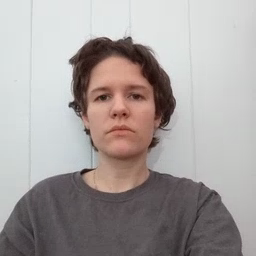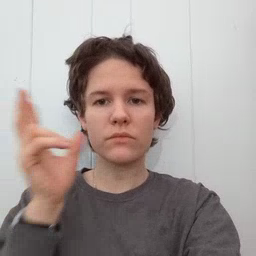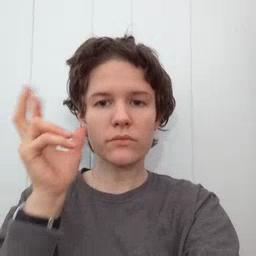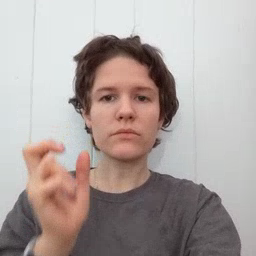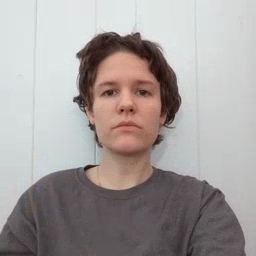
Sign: hear